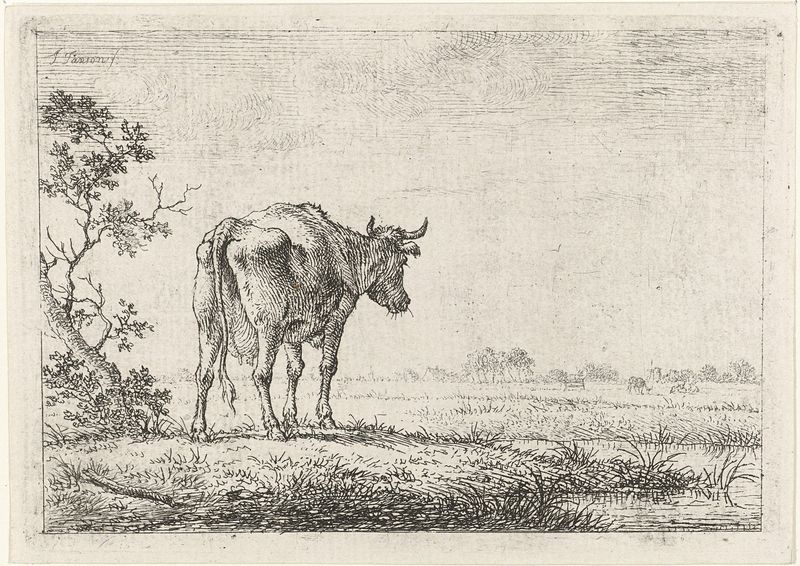
Titel: Koe in weiland
Künstler: Johannes Janson
Standort: Amsterdam
Institution: Rijksmuseum
Schlagwörter: baum, himmel, wasser, bäume, fluss, landschaft, ufer, zeichnung, gras, haus, tier, wiese, holland, ebene, feld, horizont, natur, weide, weite, einsam, flach, schön, stock, schwanz, grasen, kuh, rind, radierung, stich, landwirtschaft, euter, hörner, kupferstich, ochse, stier, mager, radiering, hinterland